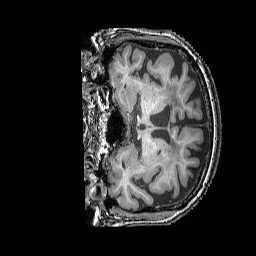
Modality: T1w
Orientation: coronal
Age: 62
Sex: female
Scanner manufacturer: siemens
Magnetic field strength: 3 T
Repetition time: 2.25 s
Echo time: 0.00411 s